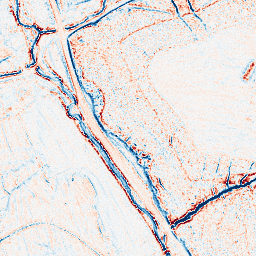
Category: edge_preserving
Decomposition family: anisotropic_diffusion
Decomposition parameters: iterations: 20
kappa: 10
gamma: 0.05
Upsampling method: lanczos
Upsampling parameters: scale: 2
Upsampling scale: 2